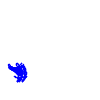
Particle: electron